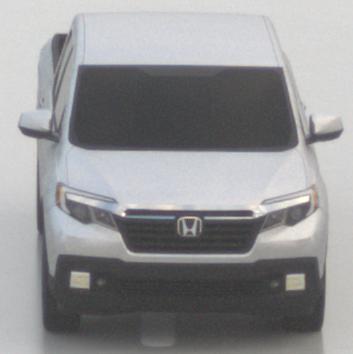
Make: Honda
Model: Ridgeline
Detailed model: Gen. 2
Model produced from: 2016
Model produced until: 2020
Doors: 4
Color: white
Road condition: wet road
Daytime: morning or afternoon
Contrast: low contrast